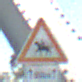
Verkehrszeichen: ReiterRechts
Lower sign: LaengeEinerStrecke1
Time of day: MorningAfternoon
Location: Outdoor (Special)
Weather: Clear
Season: NotSpecified
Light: Natural